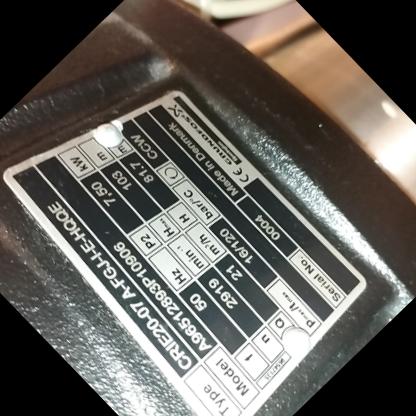
Klasa: tabliczka-znamionowa